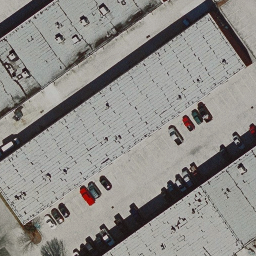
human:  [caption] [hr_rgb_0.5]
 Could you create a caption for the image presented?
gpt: There are some buildings arranged neatly .

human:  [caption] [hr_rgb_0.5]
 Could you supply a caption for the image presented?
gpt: There are some buildings and cars .

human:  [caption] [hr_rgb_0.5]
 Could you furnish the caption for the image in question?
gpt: There are some cars parked between two buildings .

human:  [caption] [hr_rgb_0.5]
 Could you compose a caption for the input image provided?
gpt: Buildings arranged neatly and some cars parked between them .

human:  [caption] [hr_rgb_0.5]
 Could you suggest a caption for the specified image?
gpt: Buildings and cars .